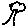
Label: tree